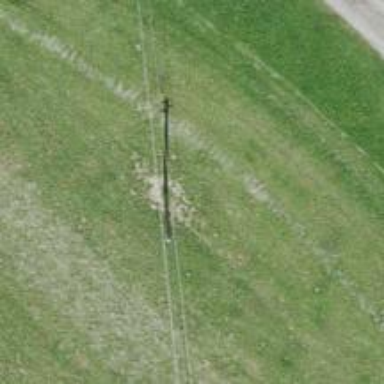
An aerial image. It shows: Power pole.